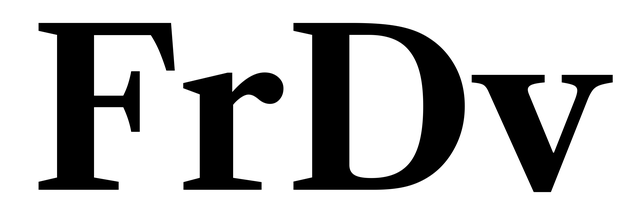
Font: LibreCaslonText_Bold